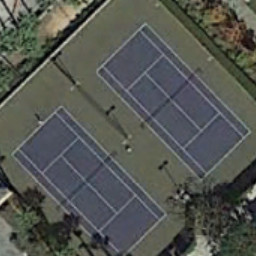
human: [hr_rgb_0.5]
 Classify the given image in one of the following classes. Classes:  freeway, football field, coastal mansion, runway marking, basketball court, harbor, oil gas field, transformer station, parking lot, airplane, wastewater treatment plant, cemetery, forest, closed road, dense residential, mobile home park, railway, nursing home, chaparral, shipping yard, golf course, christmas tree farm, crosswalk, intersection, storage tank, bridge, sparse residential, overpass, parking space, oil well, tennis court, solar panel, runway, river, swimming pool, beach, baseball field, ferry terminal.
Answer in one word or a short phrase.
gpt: tennis court